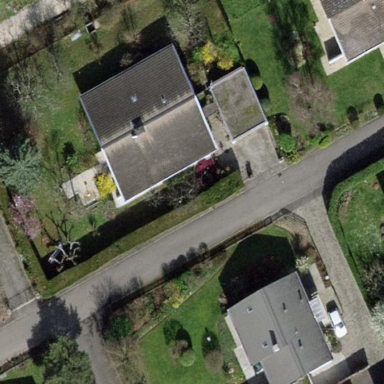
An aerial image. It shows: Garden enclosed by fence.